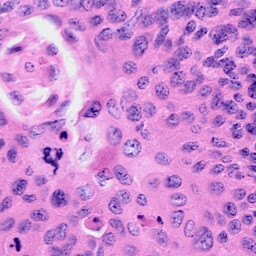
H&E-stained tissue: Cervix